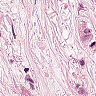
Metastatic tissue present: yes